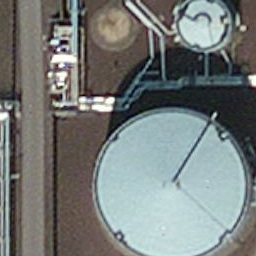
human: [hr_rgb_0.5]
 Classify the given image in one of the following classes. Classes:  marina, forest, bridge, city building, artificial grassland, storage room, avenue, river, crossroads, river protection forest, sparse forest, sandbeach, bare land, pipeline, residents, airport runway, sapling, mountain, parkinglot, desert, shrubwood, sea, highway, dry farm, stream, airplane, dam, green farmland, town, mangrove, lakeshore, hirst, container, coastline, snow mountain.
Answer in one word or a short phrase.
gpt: storage room